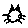
Label: cat